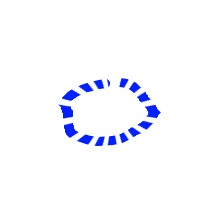
Shape: circle